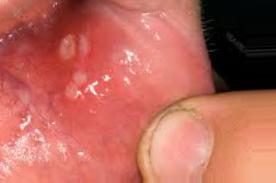
Condition: Mouth Ulcer